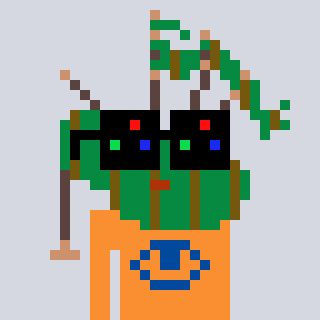
a pixel art character with square black sunglasses, a bagpipe-shaped head and a orange-colored body on a cool background